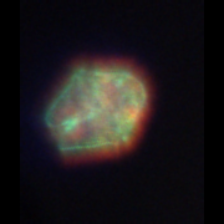
Taxon: Akashiwo
Group: Dinoflagellates